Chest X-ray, AP view. Patient: 37 years old, sex F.
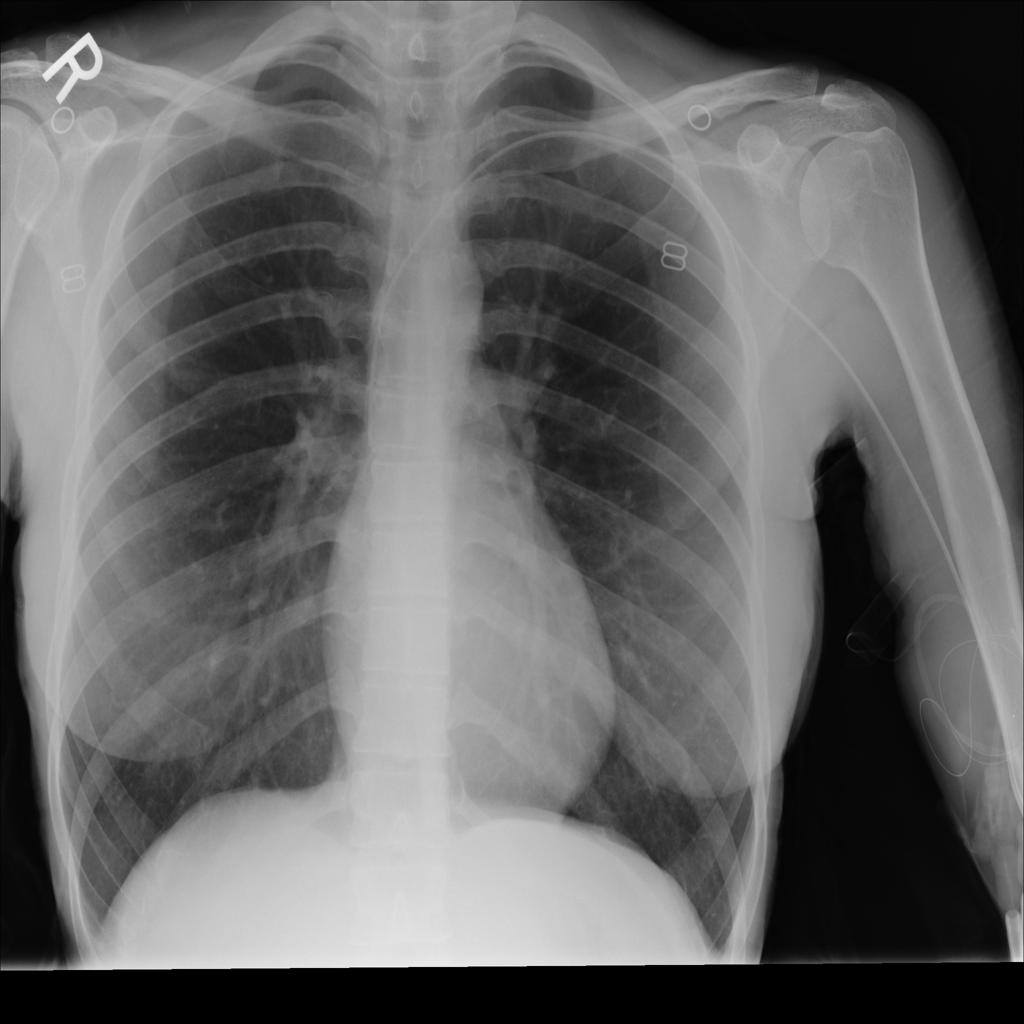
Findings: No Finding